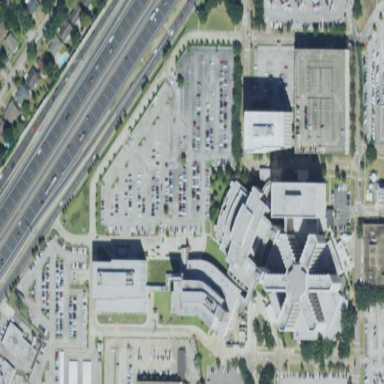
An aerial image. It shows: Hospital providing healthcare services.